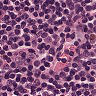
Metastatic tissue present: no